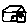
Label: house